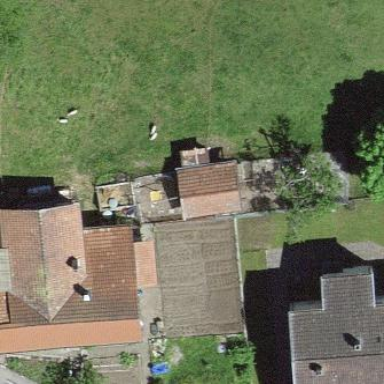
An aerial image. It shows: Farm building.